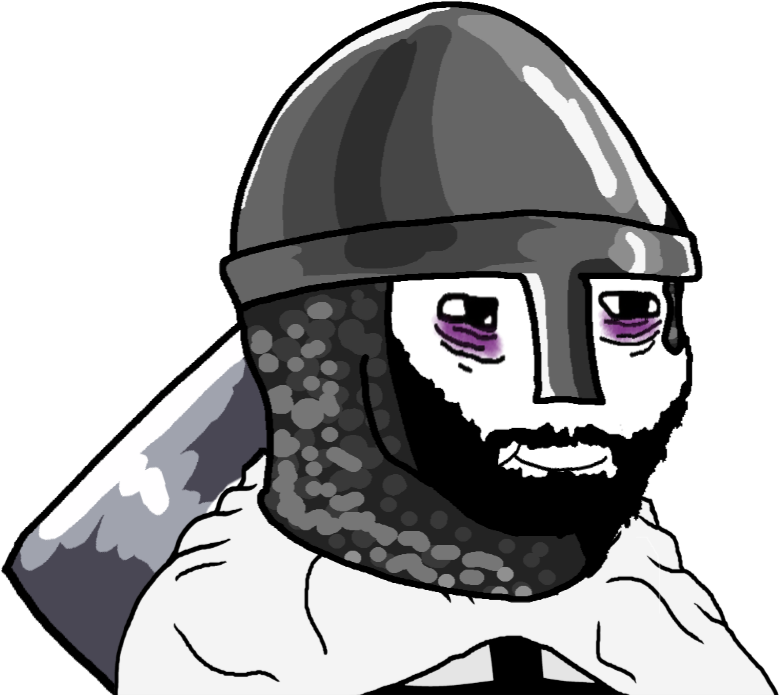
Label: 5_Doomer